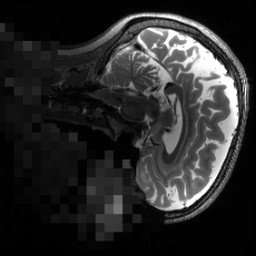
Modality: T2w
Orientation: sagittal
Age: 26
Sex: female
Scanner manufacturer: siemens
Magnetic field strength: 3 T
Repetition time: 3.2 s
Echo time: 0.564 s